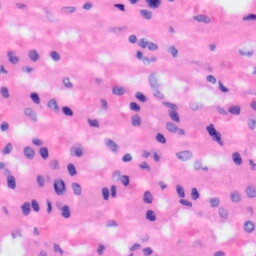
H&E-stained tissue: Liver